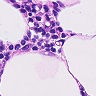
Metastatic tissue present: no